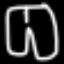
Label: pants